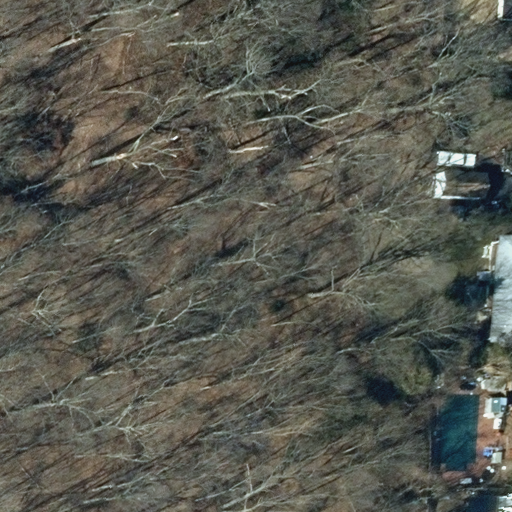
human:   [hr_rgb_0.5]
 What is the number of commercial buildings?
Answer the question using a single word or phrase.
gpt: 0

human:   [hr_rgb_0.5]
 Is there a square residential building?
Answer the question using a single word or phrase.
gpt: no

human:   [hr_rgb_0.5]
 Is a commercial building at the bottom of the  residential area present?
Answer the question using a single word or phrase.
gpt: no

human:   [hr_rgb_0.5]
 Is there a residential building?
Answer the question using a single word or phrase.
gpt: yes

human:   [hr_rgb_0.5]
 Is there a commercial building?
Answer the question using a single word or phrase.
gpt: no

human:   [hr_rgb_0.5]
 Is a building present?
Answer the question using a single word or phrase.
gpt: yes

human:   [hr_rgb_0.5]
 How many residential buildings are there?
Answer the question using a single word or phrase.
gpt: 3

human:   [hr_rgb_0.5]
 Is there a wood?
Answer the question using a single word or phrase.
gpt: yes

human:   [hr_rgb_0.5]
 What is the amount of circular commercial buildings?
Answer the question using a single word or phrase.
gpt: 0

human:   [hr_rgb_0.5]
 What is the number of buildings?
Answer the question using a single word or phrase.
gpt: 4

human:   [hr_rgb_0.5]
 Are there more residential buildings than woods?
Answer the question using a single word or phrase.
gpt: yes

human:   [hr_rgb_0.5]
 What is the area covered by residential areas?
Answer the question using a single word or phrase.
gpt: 10637m2

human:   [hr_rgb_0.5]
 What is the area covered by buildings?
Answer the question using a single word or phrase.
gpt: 311m2

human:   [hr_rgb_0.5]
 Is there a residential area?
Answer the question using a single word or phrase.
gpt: yes

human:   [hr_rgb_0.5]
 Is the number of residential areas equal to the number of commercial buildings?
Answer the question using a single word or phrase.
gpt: no

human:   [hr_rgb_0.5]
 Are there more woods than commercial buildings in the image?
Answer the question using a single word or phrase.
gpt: yes

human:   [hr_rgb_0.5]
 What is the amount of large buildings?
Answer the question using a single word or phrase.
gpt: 0

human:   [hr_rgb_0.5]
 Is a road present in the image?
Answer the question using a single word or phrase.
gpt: no

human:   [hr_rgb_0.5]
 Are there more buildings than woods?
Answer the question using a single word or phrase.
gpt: yes

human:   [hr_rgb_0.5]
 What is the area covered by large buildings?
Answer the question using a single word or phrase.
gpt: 0m2

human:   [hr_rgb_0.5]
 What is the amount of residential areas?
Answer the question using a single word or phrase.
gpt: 1

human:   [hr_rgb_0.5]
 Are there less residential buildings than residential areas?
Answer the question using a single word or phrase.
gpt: no

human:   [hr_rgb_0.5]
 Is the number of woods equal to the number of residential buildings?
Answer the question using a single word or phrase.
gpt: no

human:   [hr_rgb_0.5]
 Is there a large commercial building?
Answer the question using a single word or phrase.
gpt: no

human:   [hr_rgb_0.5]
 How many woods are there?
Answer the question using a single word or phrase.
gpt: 1

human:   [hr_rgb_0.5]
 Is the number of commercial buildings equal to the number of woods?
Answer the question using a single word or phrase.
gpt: no

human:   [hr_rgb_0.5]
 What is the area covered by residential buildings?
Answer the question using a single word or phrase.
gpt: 258m2

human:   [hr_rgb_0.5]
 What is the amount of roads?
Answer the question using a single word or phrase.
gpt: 0

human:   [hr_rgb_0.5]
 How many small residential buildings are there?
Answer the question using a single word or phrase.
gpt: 1

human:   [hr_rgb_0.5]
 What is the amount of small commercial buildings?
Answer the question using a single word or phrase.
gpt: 0

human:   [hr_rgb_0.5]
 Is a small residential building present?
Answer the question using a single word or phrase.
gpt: yes

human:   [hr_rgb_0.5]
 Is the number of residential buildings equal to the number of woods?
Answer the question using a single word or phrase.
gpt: no

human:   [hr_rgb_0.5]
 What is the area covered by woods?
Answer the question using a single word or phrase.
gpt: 9151m2

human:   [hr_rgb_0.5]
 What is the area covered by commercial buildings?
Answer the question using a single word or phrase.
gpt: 0m2

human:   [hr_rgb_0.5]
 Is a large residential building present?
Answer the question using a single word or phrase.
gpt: no

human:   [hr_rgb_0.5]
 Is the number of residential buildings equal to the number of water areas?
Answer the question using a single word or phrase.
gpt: no

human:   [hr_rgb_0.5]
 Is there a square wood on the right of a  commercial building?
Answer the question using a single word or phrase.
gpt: no

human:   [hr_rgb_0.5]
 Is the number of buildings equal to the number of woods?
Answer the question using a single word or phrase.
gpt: no

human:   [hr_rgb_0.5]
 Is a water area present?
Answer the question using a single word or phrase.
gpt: no

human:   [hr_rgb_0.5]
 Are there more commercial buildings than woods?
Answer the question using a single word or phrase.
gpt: no

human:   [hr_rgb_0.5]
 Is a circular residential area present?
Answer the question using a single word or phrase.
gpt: no

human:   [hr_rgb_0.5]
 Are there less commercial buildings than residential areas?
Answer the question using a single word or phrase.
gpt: yes

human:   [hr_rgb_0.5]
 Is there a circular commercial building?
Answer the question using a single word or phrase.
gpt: no

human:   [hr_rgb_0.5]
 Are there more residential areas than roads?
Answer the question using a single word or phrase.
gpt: yes

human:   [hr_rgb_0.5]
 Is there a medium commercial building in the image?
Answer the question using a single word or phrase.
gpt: no

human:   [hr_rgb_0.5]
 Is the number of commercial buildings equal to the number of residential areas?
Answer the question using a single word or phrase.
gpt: no

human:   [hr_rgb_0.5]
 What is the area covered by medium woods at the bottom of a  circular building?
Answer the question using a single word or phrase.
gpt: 0m2

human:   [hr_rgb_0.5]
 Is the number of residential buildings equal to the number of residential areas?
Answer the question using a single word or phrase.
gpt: no

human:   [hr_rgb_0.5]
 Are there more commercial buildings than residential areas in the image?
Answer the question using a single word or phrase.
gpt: no

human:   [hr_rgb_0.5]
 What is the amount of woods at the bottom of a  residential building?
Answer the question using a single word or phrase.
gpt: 0

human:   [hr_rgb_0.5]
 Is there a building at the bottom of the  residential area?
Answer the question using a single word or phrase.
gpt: no

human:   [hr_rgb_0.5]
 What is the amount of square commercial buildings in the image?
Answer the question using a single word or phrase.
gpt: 0

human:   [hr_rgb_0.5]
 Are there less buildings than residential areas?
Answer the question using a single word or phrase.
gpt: no

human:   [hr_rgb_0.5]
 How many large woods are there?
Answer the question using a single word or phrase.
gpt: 1

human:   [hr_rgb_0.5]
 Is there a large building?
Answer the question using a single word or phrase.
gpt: no

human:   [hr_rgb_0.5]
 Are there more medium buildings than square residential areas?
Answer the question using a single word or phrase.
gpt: yes

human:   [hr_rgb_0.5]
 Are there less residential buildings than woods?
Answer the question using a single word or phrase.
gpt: no

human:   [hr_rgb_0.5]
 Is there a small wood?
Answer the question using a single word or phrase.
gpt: no

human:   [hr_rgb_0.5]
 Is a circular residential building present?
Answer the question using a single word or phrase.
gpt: no

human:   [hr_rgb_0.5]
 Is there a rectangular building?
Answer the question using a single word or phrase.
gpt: yes

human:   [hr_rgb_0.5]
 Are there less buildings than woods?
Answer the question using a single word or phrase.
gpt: no

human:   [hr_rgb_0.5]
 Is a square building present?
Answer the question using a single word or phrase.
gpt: no

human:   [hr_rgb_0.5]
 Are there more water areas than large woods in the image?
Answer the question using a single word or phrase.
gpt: no

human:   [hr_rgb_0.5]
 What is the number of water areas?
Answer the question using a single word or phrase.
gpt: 0